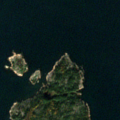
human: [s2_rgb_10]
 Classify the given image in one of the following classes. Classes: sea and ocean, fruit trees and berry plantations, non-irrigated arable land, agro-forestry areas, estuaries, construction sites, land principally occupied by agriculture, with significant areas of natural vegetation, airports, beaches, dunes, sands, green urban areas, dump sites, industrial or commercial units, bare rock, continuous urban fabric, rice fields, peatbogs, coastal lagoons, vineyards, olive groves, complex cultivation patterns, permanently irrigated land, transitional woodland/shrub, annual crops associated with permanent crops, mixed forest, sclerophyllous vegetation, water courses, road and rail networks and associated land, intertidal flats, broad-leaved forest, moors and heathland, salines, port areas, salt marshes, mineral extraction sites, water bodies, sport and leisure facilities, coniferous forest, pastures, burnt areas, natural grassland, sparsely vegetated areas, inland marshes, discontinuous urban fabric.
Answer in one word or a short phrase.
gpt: mixed forest, sea and ocean